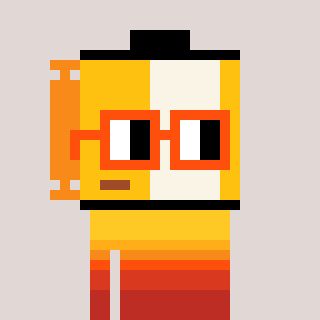
a pixel art character with square orange glasses, a film roll-shaped head and a slimegreen-colored body on a warm background